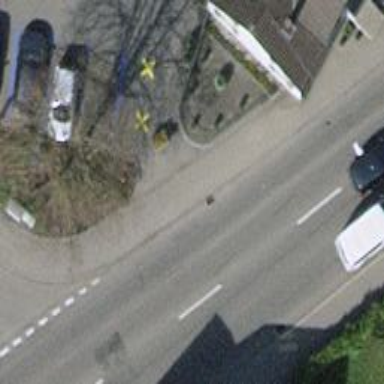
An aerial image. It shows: Bollard barrier.